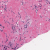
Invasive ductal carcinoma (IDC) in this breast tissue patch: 0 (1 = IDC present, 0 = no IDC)